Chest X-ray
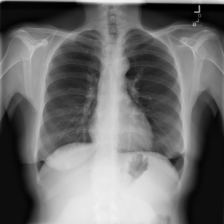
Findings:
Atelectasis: negative
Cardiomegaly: negative
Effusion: negative
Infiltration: negative
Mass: negative
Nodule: positive
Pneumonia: negative
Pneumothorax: negative
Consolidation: negative
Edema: negative
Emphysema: negative
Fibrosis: negative
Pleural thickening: negative
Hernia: negative